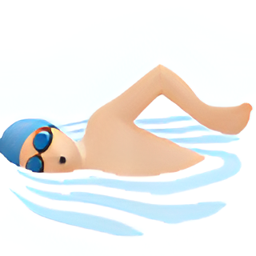
Name: swimmer
Emoji: 🏊🏻
Group: People & Body
Sub-group: person-sport